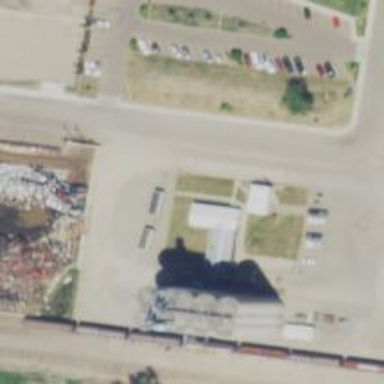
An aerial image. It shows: Silo.